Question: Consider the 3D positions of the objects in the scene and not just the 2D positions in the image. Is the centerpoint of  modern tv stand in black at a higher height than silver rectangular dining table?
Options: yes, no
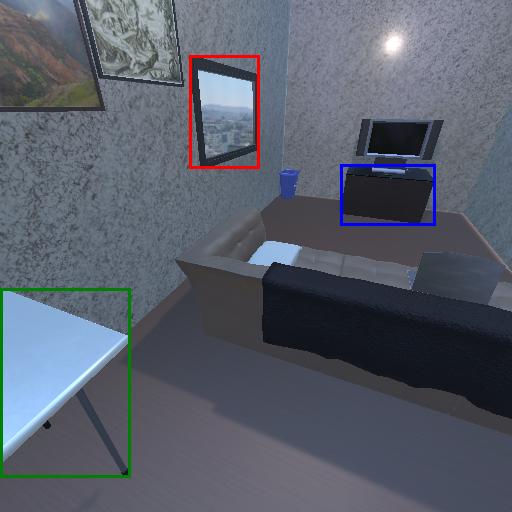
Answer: yes